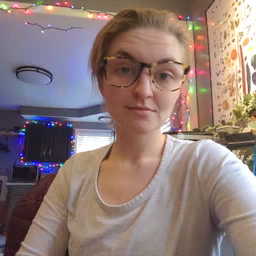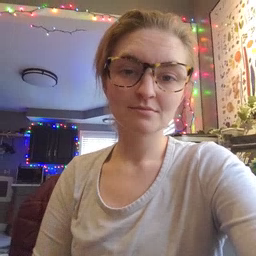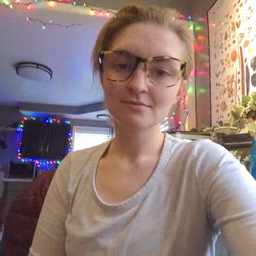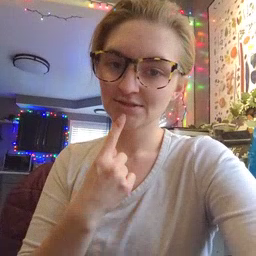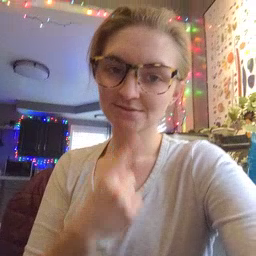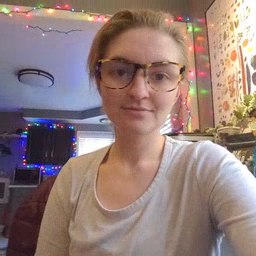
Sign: say